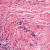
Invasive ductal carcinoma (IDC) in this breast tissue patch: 0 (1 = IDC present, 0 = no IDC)